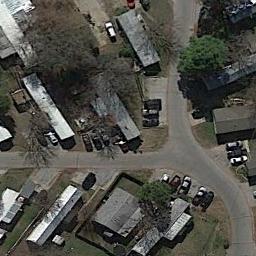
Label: mobile_home_park